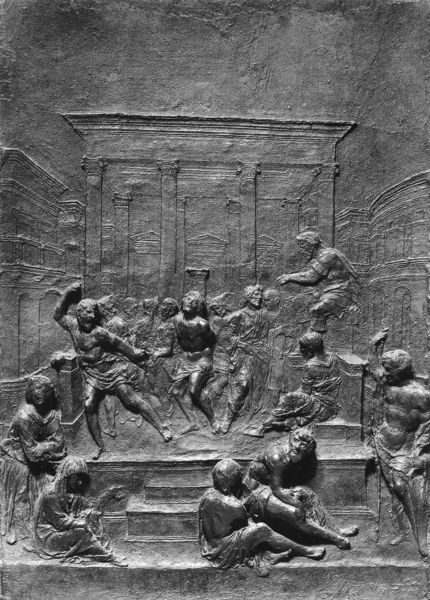
Titel: Geißelung Christi
Künstler: Francesco di Giorgio
Institution: Perugia, Galleria Nazionale dell’ Umbria
Schlagwörter: akt, gruppe, kampf, nackt, umhang, weiß, frauen, menschen, sitzen, stadt, frau, grau, kleid, männer, pfeiler, schwarz, szene, säulen, gebäude, versammlung, wand, herodes, hinrichtung, stein, gewänder, relief, platz, krieg, schlacht, treppe, treppen, zerstörung, metall, stufen, bronze, platte, podest, eisen, antike, stich, schwarzweiß, schwert, soldat, pilatus, kämpfen, rom, römer, anklage, jesus, leid, muskel, schreien, griechenland, tempel, wandbild, verletzung, christi, kapuze, rufen, urteil, folter, fluch, altertum, geisselung, männner, bronzestich